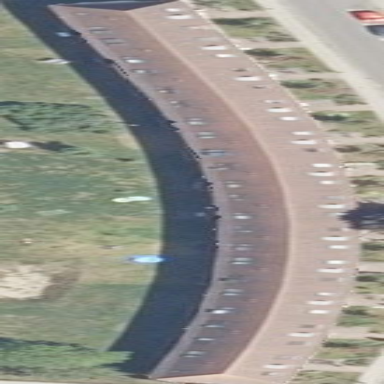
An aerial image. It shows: Apartments building with gambrel roof oriented along its axis.